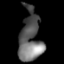
Tissue: lung
Cell type: Fibroblasts
Senescence score: 0.5827
Nuclear area (px): 1075
Mean DAPI intensity: 101.464